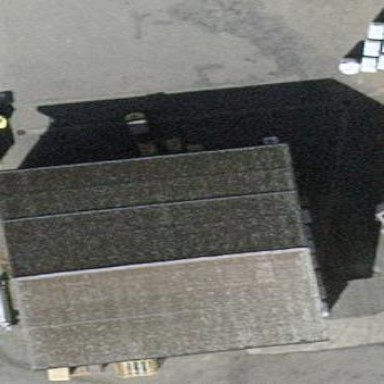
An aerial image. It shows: Warehouse with gabled roof.